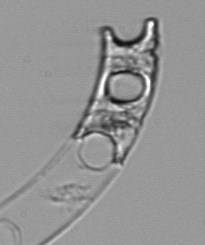
Label: Eucampia